Field crop: maize
Growth stage: 2
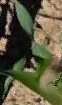
Species: maize